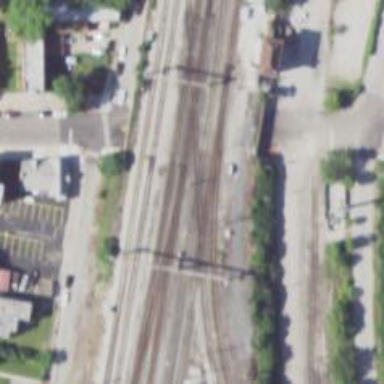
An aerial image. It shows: Railway crossing.